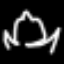
Label: frog